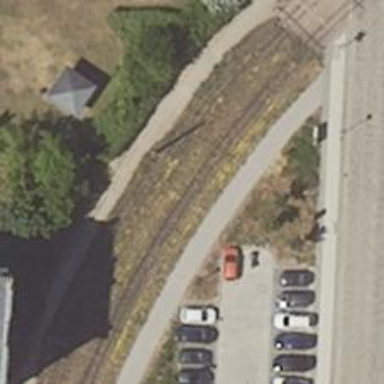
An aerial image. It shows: Tramway with electrified contact lines.